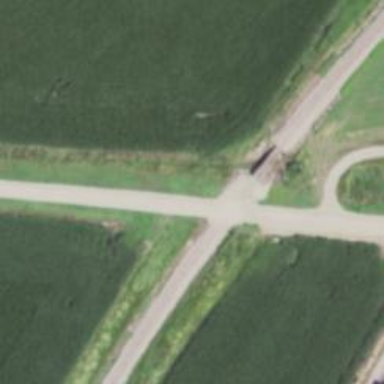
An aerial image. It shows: Level crossing with saltire marking.